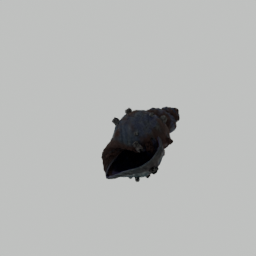
Label: animals